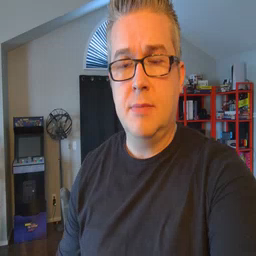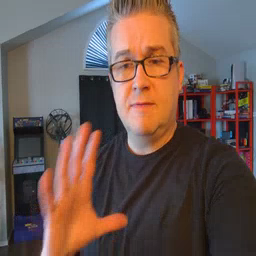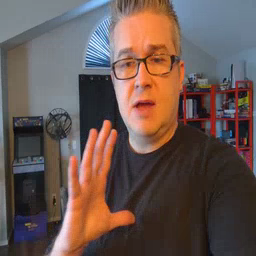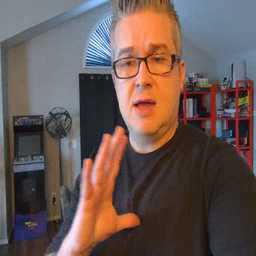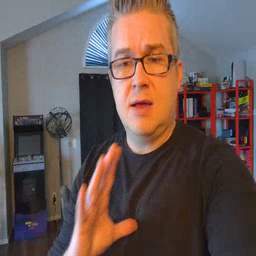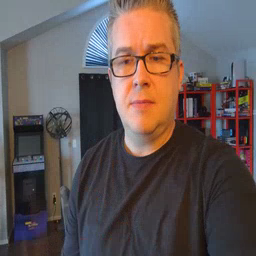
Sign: fine